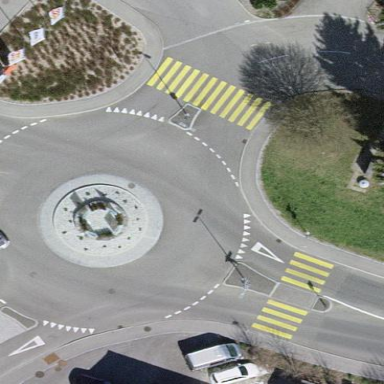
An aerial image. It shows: Secondary road around roundabout.